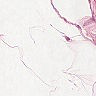
Metastatic tissue present: no